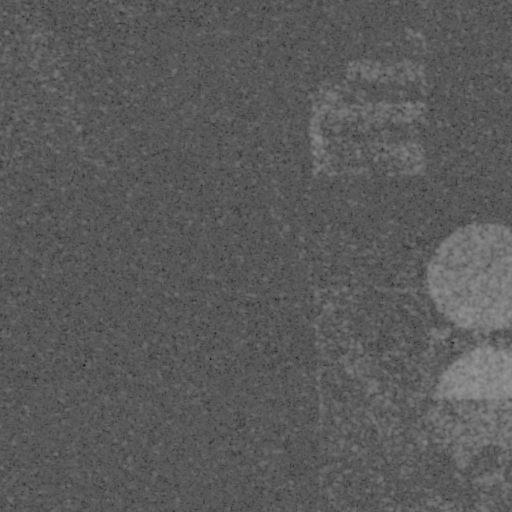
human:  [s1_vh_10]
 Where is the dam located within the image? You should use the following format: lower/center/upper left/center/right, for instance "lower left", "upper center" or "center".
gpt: The dam is located in the upper center of the image.
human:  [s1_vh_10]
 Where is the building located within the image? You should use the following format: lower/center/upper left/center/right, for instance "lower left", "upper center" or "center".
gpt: The building is located in the right of the image.
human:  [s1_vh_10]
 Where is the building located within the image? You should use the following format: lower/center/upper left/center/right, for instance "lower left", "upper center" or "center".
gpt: The building is located in the right of the image.
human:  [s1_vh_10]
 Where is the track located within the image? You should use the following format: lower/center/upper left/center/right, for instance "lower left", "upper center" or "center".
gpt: There is no track in the image.

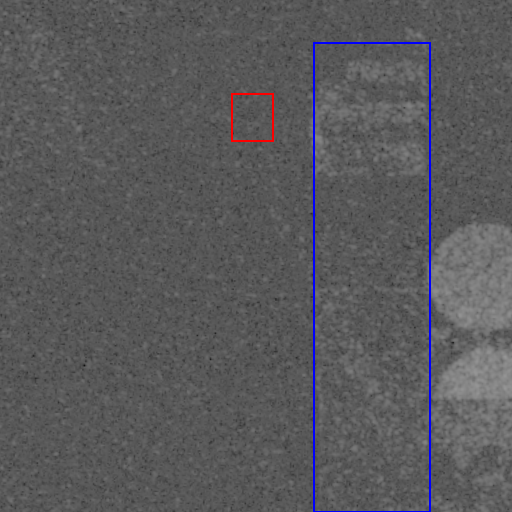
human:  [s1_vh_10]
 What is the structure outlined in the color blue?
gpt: The structure outlined in blue is a crop field.
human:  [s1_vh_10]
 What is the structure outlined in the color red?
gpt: The structure outlined in red is a dam.
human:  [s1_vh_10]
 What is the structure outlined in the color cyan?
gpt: There is no cyan outline.